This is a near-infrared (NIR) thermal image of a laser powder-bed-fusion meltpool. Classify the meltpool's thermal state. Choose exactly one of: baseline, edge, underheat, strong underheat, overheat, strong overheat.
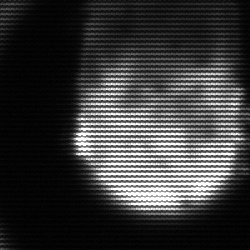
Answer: edge